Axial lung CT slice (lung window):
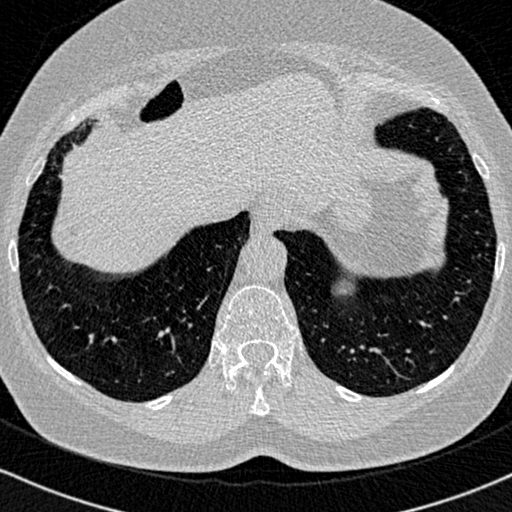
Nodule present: no